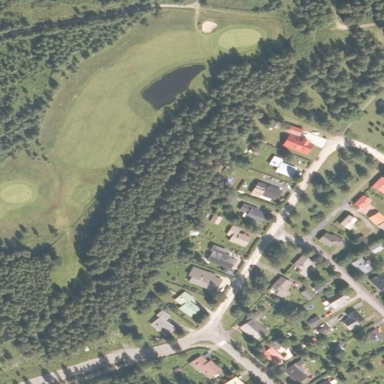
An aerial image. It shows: Golf fairway surrounded by grass.